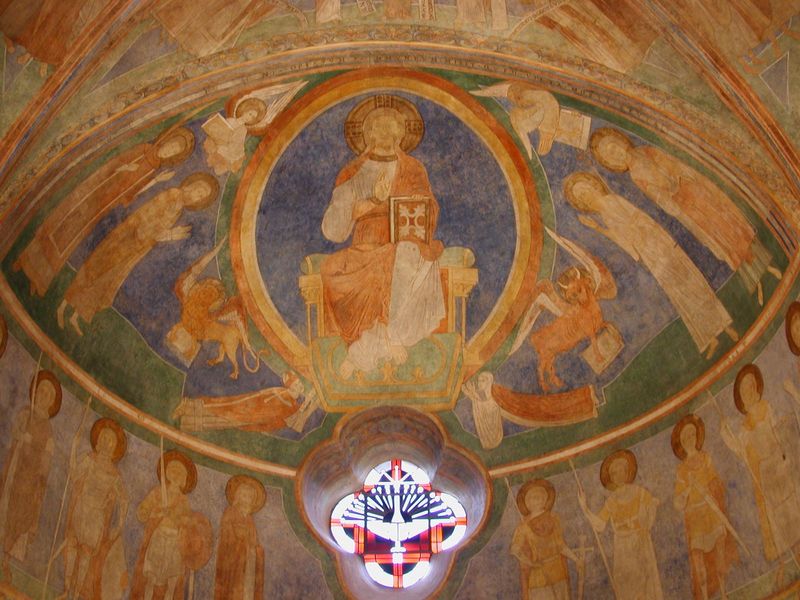
Titel: Wand- und Gewölbemalerei in der Doppelkapelle von Schwarzrheindorf
Standort: Bonn, Schwarzrheindorf, Doppelkapelle St. Klemens und Maria (EU - D - NRW)
Schlagwörter: blau, gott, braun, fenster, orange, malerei, innenraum, kirche, decke, engel, heilige, jünger, heiland, deckenmalerei, apostel